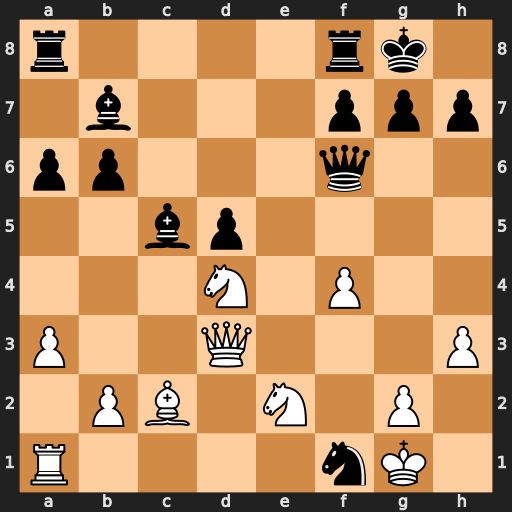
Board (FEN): r4rk1/1b3ppp/pp3q2/2bp4/3N1P2/P2Q3P/1PB1N1P1/R4nK1
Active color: w
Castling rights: -
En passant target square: -
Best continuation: Qxh7#